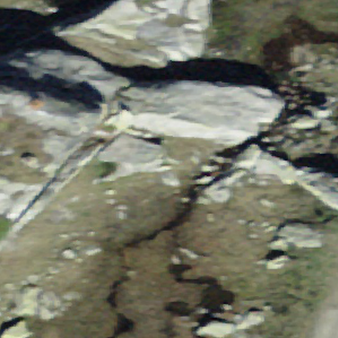
Label: bouldering_area